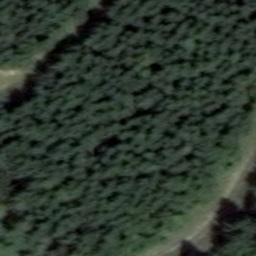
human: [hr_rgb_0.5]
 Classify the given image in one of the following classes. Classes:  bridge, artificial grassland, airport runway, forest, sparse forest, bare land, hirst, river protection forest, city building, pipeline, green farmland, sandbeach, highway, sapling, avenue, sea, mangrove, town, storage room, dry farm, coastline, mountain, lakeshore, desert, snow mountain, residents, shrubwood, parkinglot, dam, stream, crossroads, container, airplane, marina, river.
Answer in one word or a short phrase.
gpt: forest